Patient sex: F
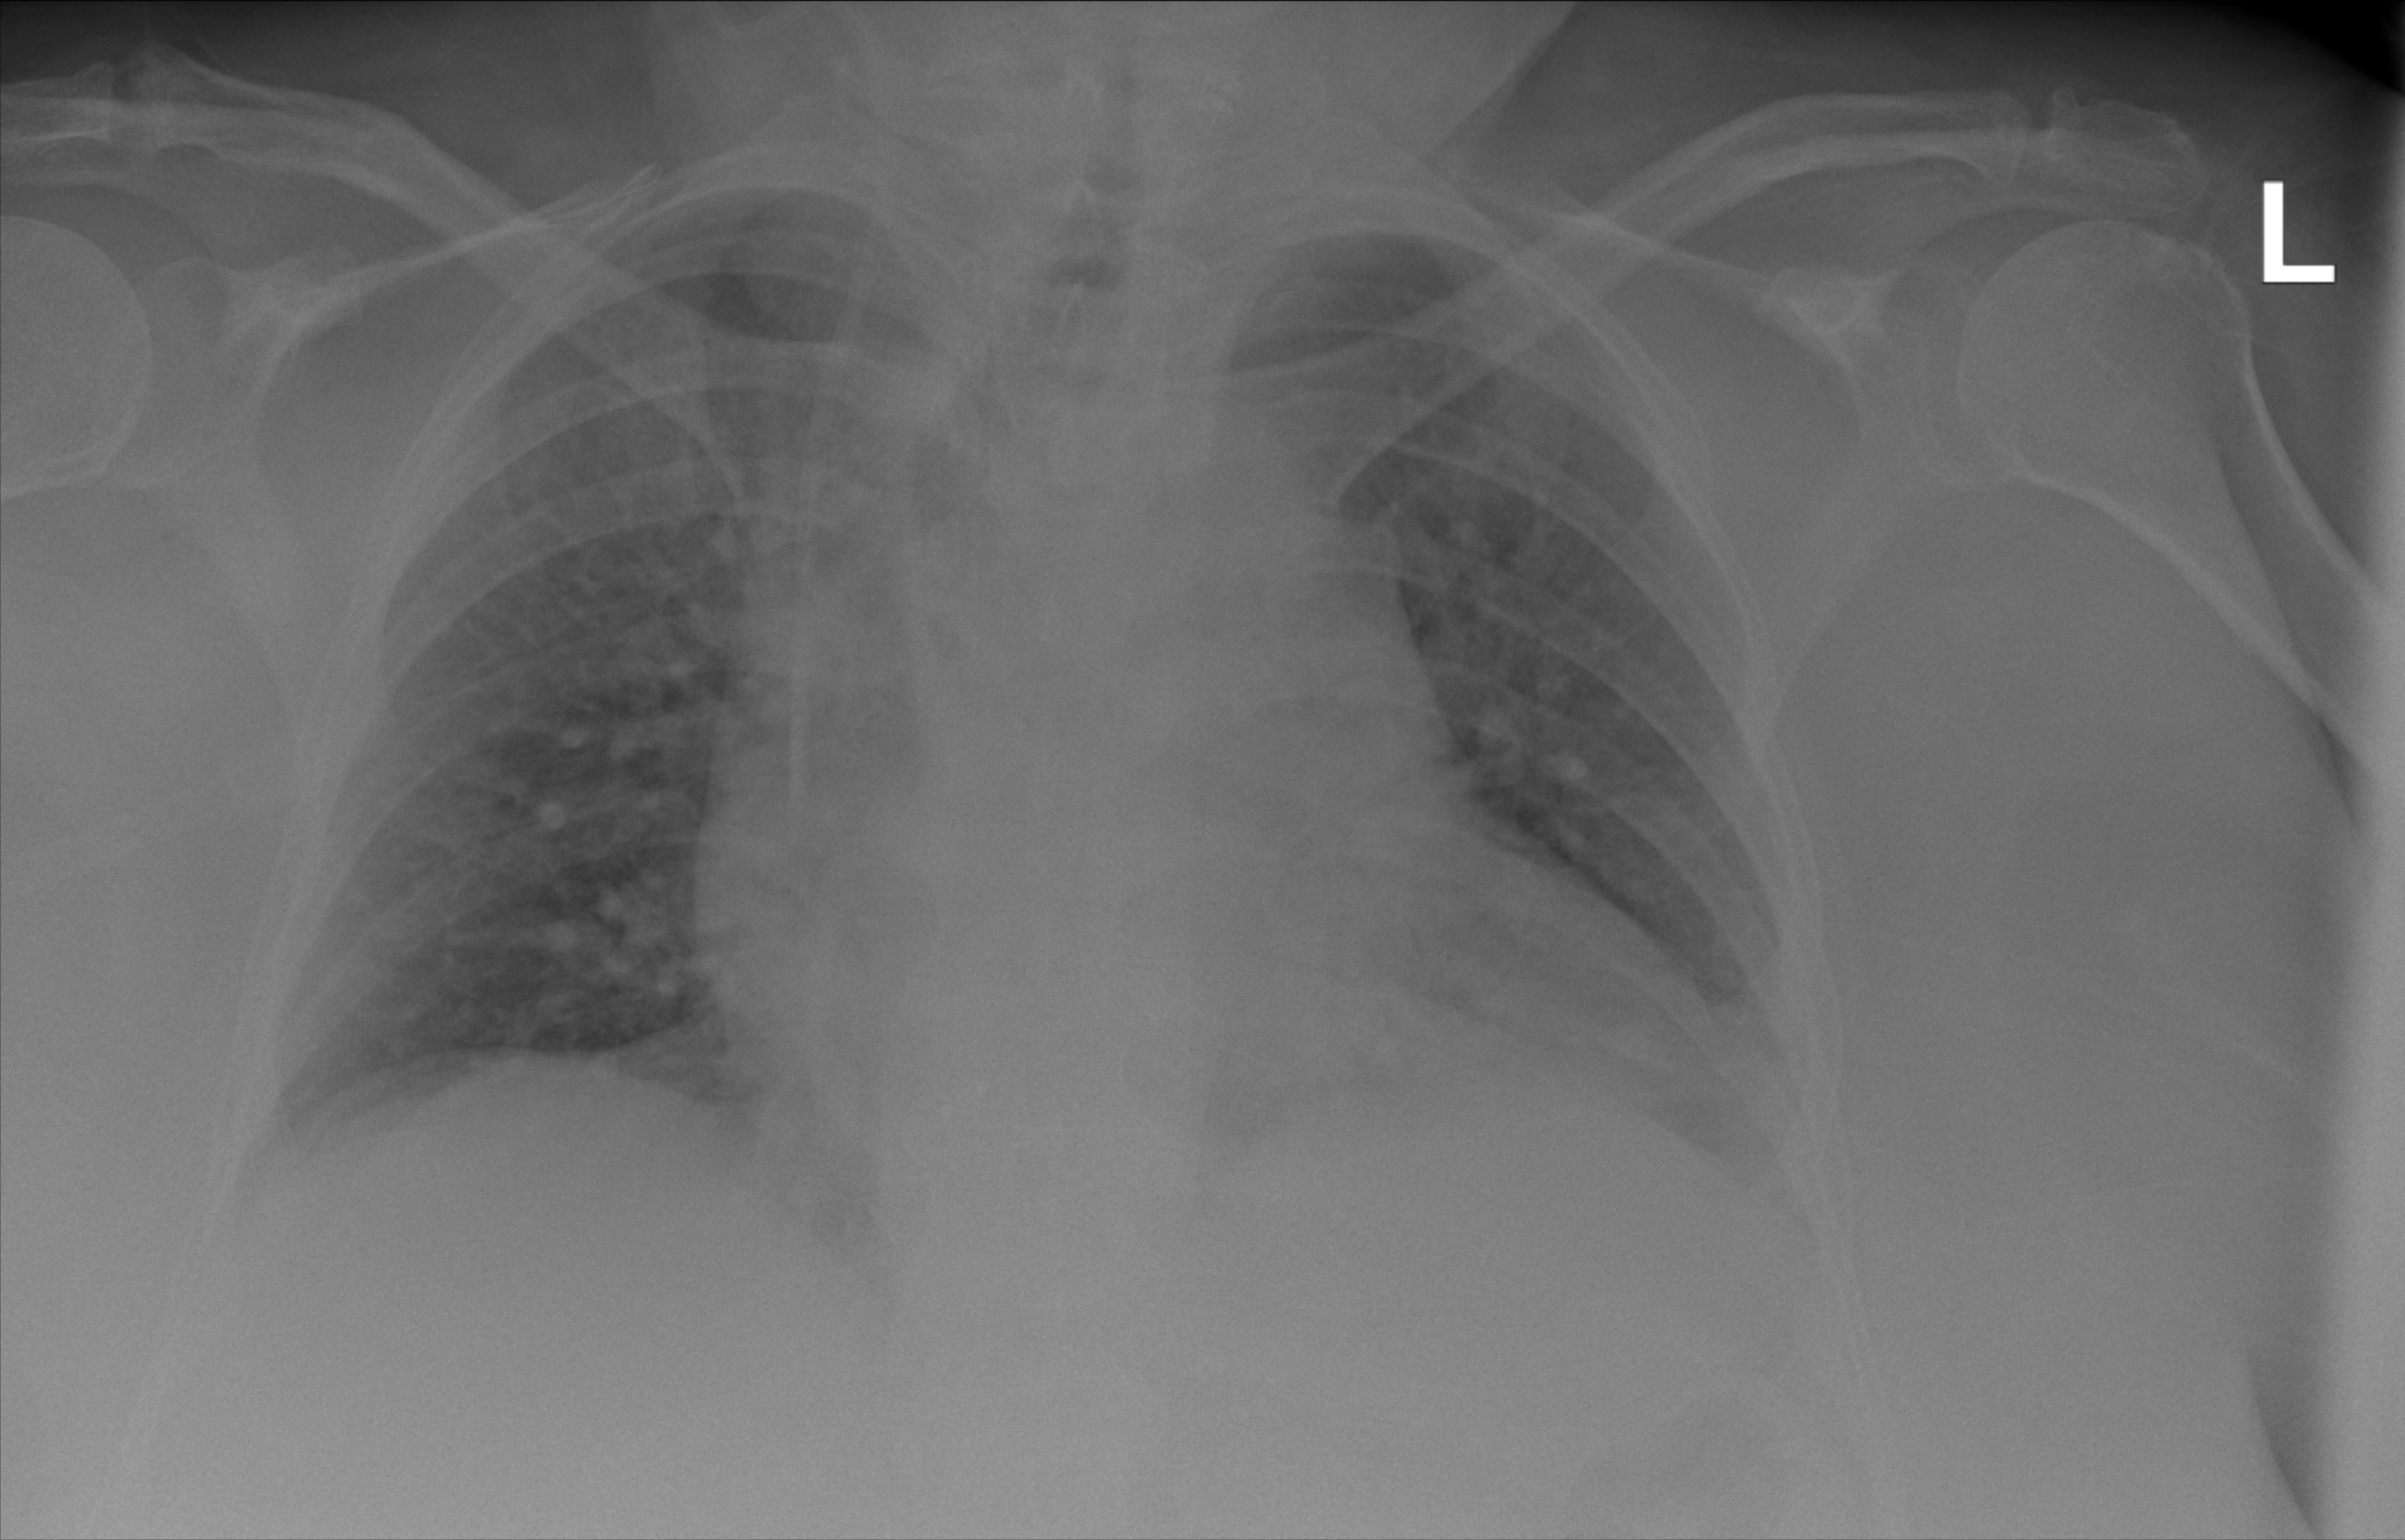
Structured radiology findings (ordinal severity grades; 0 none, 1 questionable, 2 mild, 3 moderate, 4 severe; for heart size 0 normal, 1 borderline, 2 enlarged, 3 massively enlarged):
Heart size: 2
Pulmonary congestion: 2
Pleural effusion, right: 2
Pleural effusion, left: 2
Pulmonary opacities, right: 1
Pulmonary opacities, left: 1
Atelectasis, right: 1
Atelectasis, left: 2